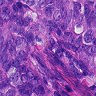
Metastatic tissue present: yes